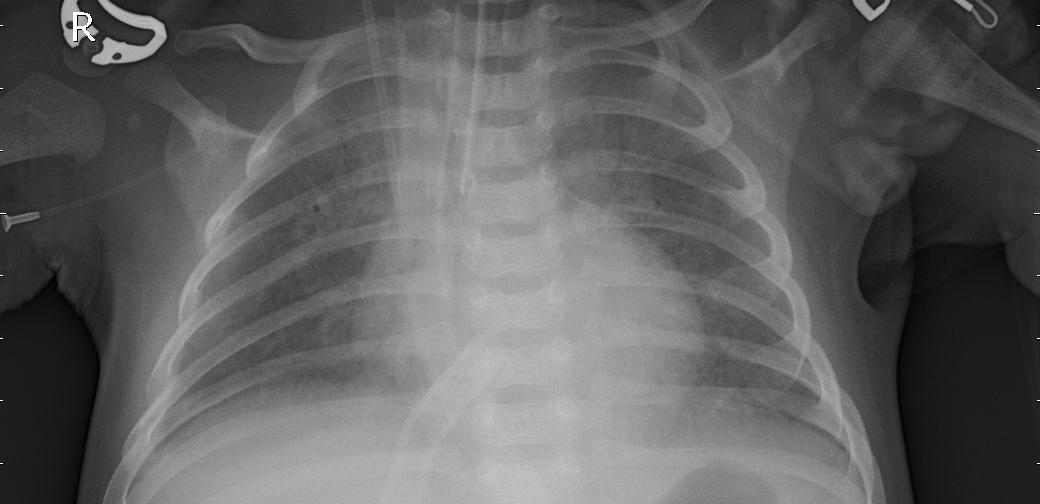
Diagnosis: PNEUMONIA